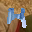
Label: 4